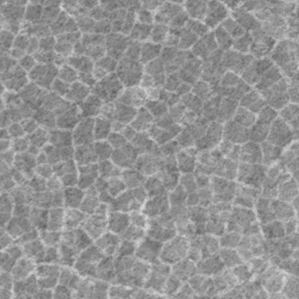
Label: frost